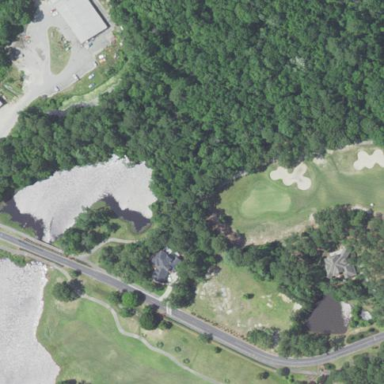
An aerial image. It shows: Scenic view of water hazard on golf course. The natural water feature adds beauty to the landscape.